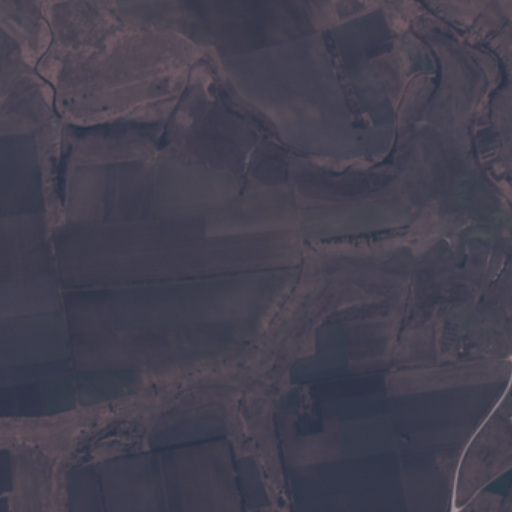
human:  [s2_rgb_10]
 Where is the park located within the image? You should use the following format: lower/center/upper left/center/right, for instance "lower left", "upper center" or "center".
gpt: The park is located in the lower right of the image.
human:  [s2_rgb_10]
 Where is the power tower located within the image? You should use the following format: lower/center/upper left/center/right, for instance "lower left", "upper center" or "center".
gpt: The power tower is located in the lower right of the image.
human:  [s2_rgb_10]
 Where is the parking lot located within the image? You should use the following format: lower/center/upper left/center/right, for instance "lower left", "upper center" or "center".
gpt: There is no parking lot in the image.